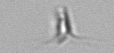
Label: Calciopappus